Question:
I have a very long polynomial in that I want to substitute with numbers. But this substitution will take a lot of time, while the same polynomial in MATLAB software will be output in less than one second.
How can I solve this problem in ?
I just tried for exapmle: polynomial.subs([(k11,<PHONE>.00000), (k12,<PHONE>.0000),...])
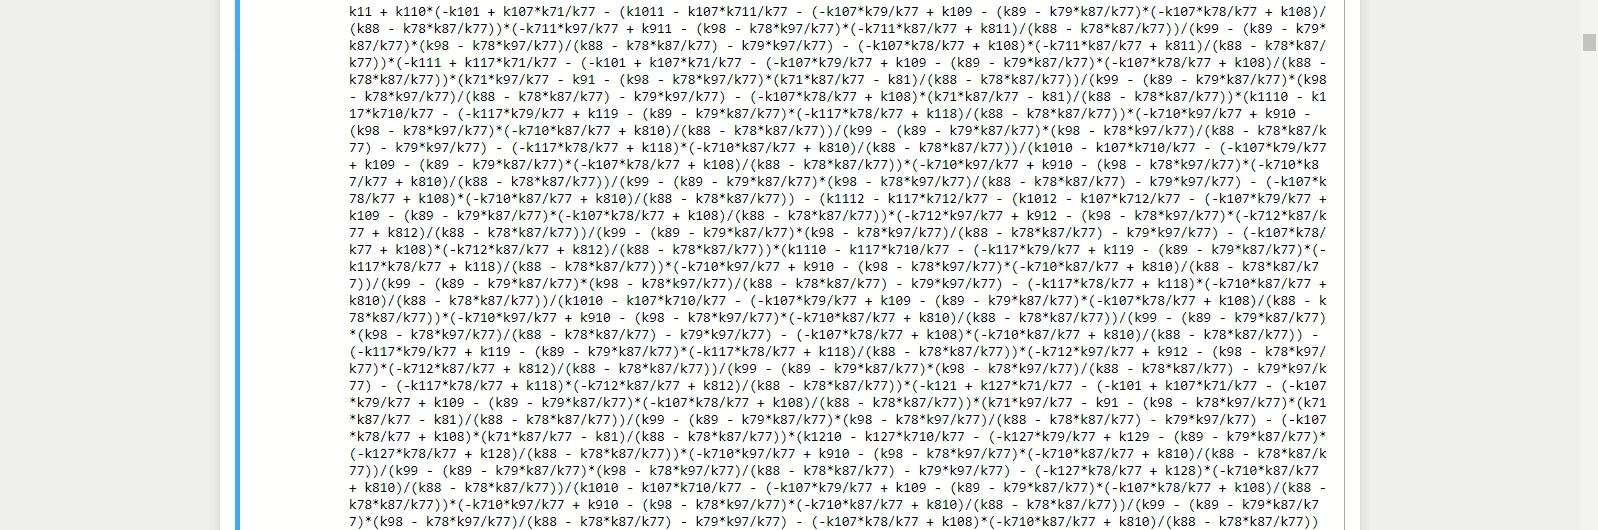
Answer: If you are looking for a numerical result, you probably want to look at lambdify, which converts the symbolic polynomial to a numerical function for faster evaluation...
'''
f = lambdify(coefficient_list, polynomial)
result = f(*coefficient_values)
'''